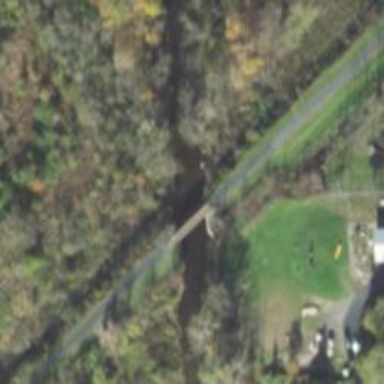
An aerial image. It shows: Bridge supported by abutments.